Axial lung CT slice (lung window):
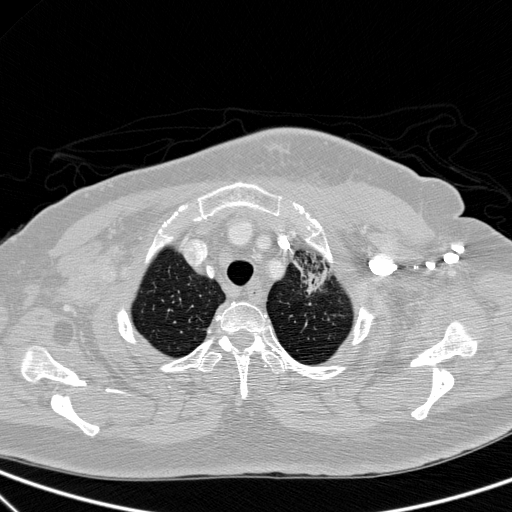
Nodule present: no